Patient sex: M
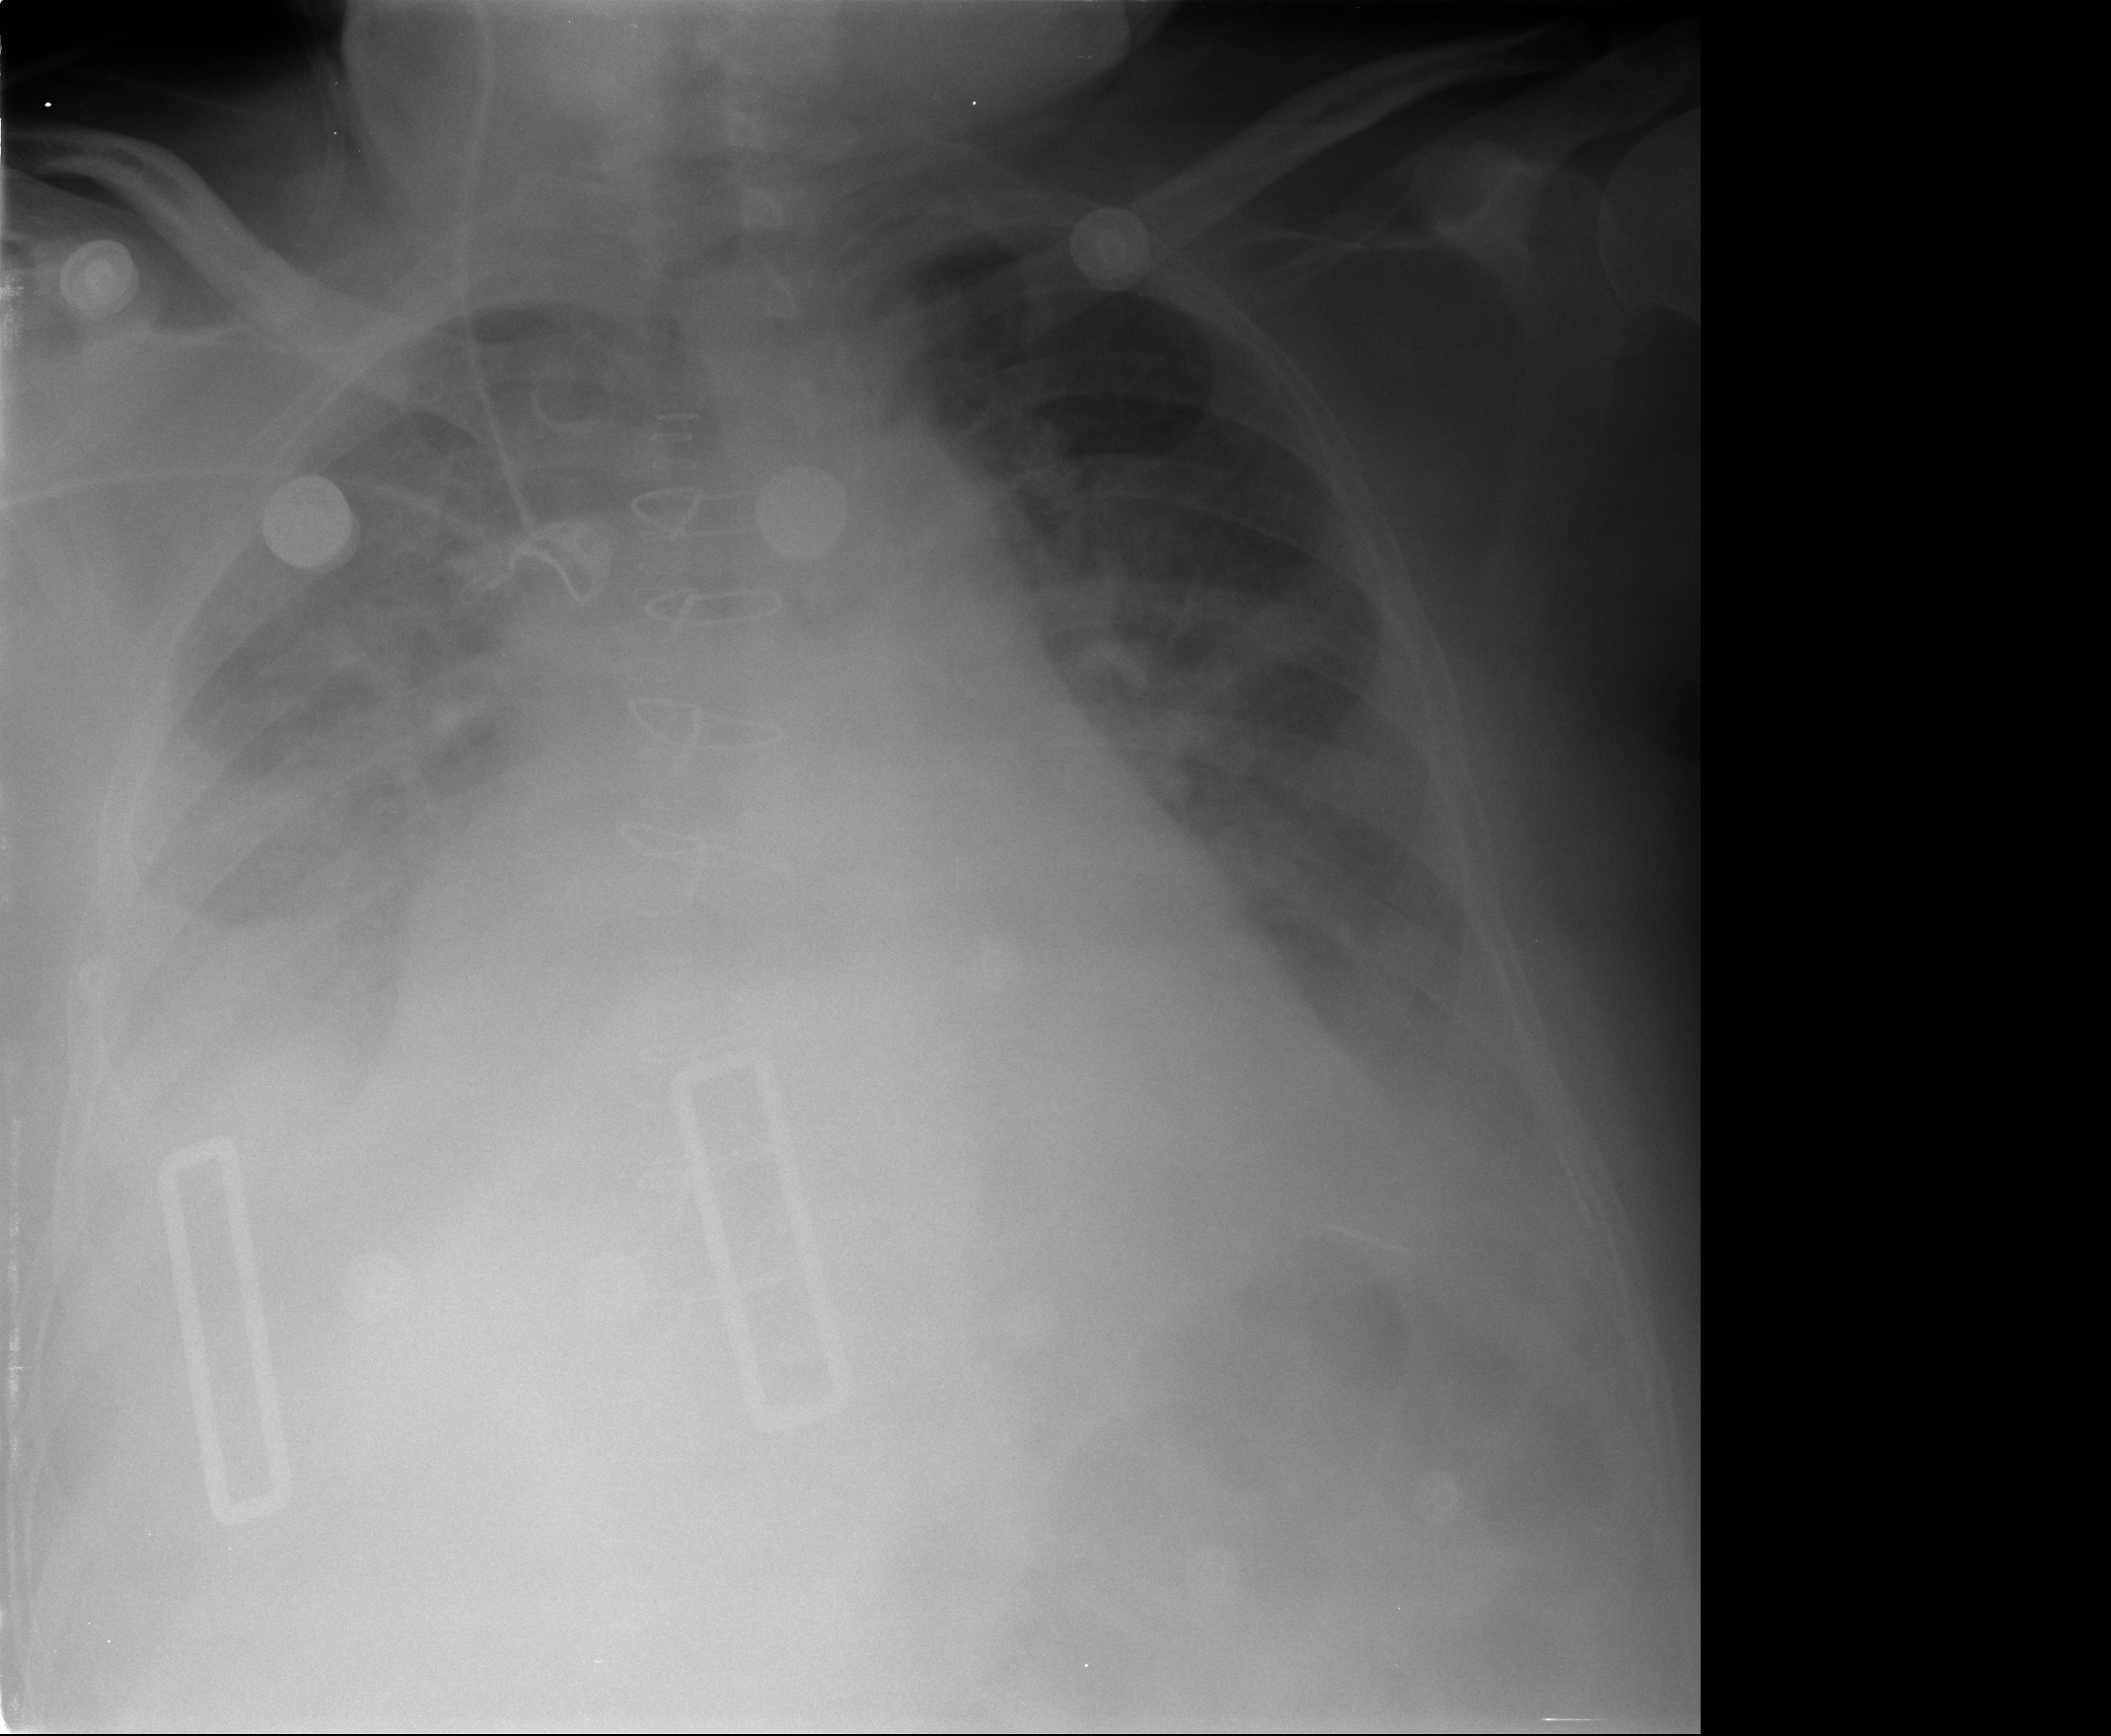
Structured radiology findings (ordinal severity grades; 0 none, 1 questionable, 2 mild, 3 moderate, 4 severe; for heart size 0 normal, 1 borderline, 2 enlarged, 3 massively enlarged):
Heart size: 2
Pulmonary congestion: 2
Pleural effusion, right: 3
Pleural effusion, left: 2
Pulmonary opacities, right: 1
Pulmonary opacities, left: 1
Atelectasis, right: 3
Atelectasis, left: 2